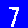
Digit: 7